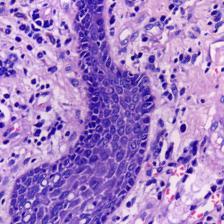
Diagnosis: OSCC